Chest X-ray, PA view. Patient: 43 years old, sex F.
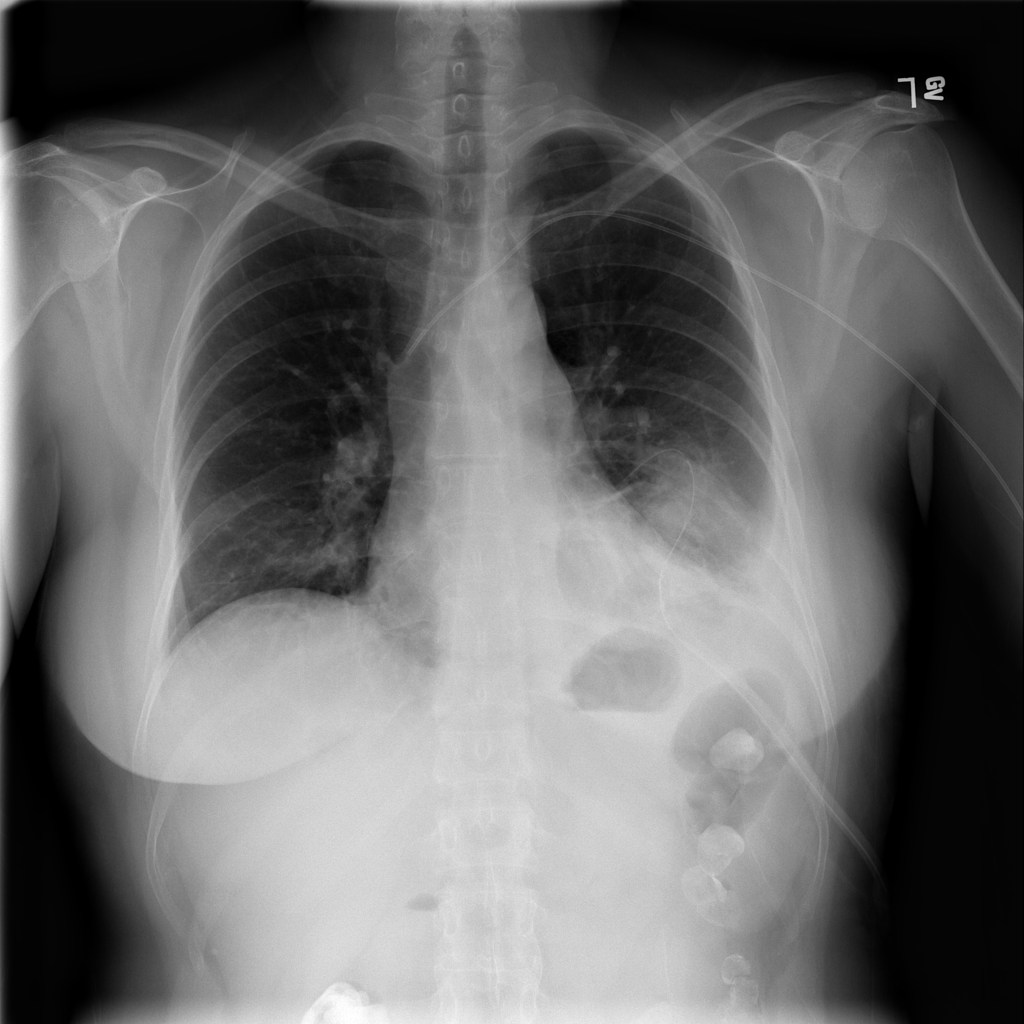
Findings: No Finding